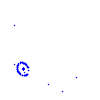
Particle: kaon